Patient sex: M
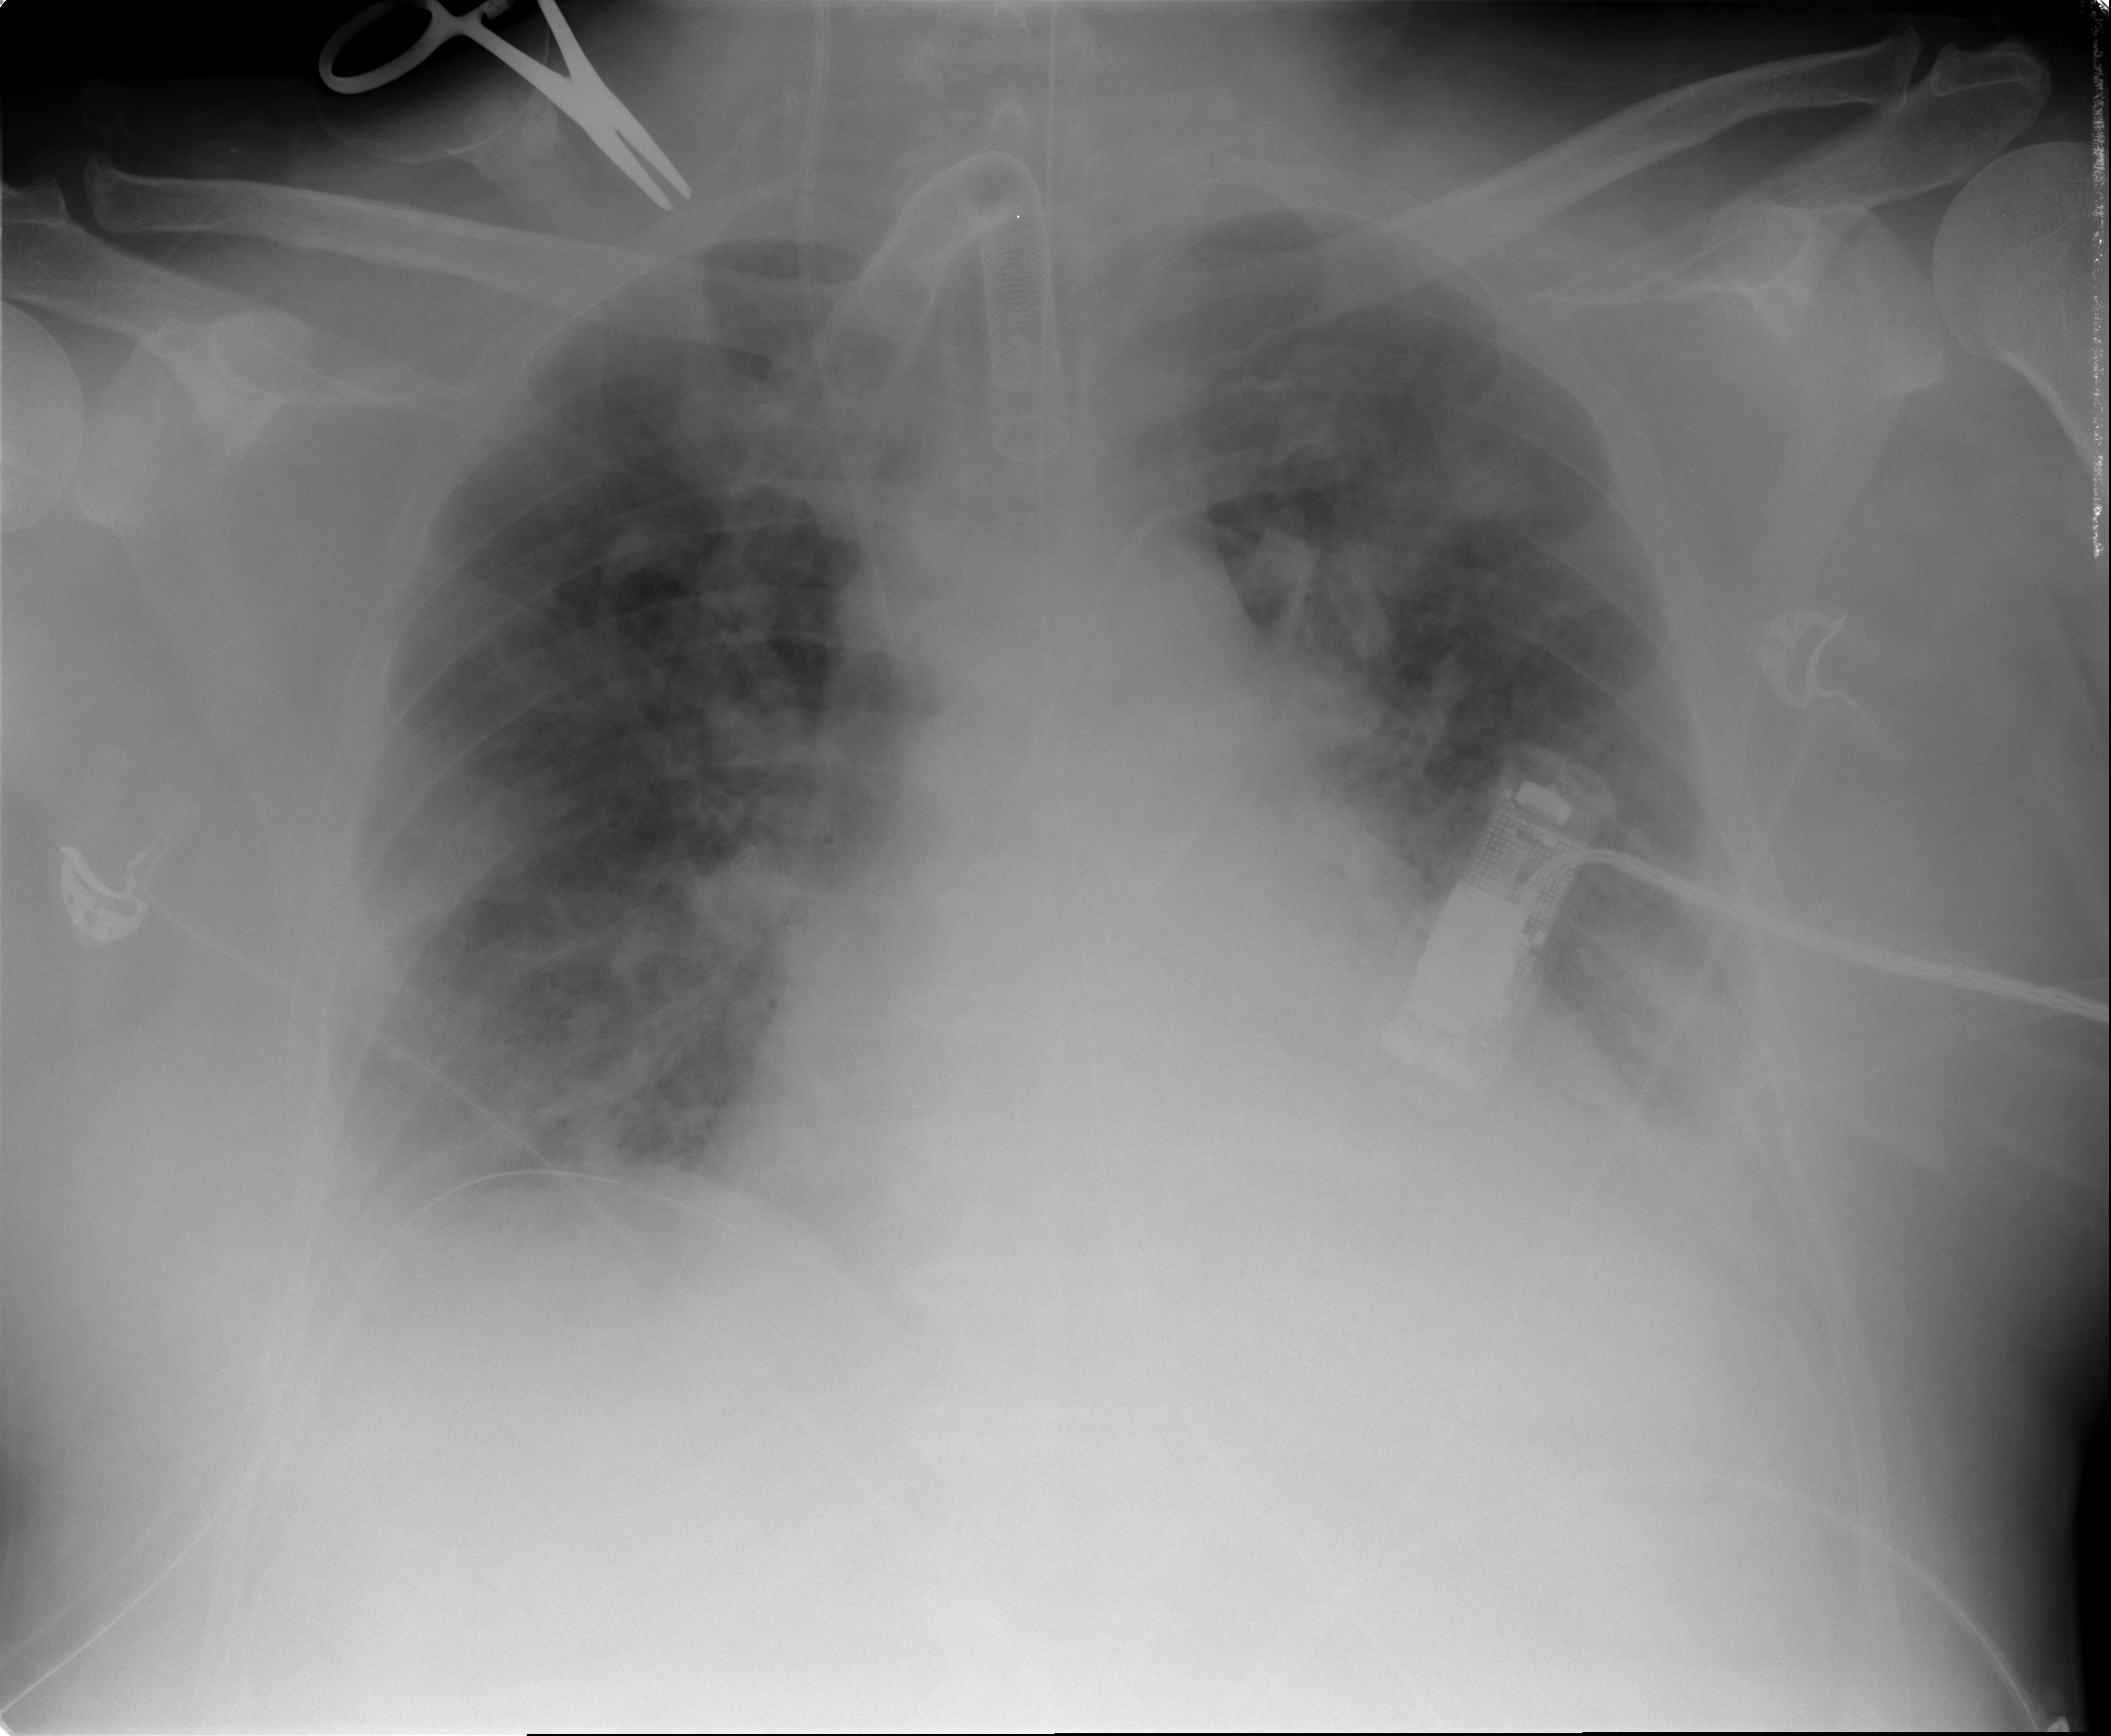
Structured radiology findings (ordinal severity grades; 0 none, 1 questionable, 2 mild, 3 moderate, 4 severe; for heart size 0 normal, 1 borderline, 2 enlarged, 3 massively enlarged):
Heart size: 2
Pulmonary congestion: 2
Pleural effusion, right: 2
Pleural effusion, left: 2
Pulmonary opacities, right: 2
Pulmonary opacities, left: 2
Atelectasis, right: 2
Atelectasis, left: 2